Brain MRI, t2w sequence, axial 2D slice.
Patient: age 18, sex F, weight 90 kg, height 1.9 m
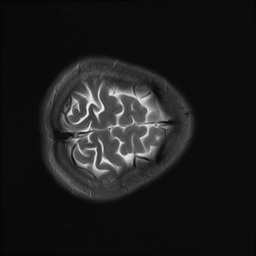